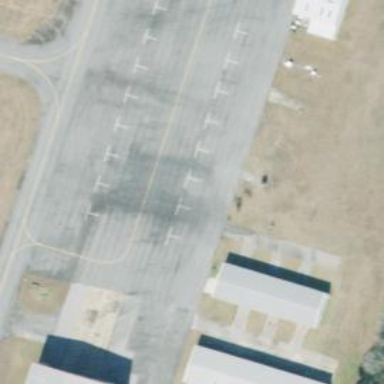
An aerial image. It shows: Image of taxiway at airport.